Question: What is the rating?
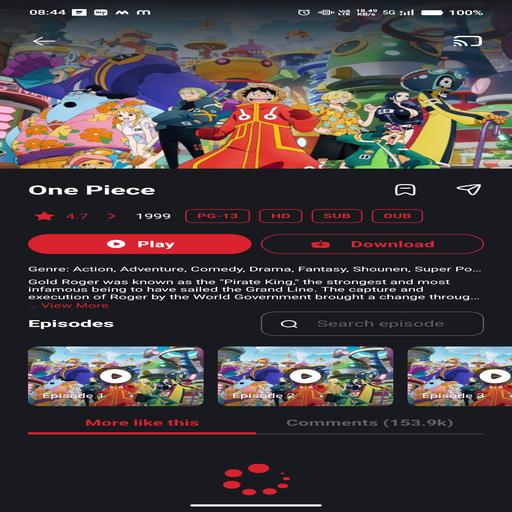
Answer: 4.7